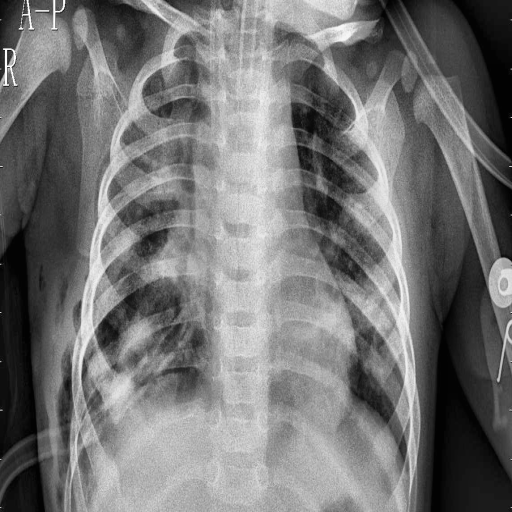
Finding: PNEUMONIA